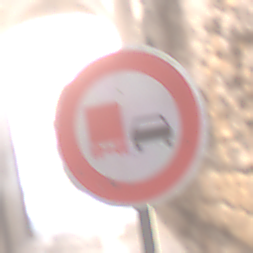
Verkehrszeichen: UeberholverbotKraftfahrzeuge
Umgebung: Outdoor, Urban
Tageszeit: Midday
Wetter: PartlyCloudy
Licht: Natural
Jahreszeit: NotSpecified
Kontrast: MediumContrast